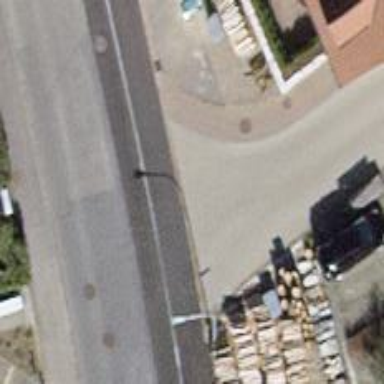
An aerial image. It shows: Residential road with paving stones.